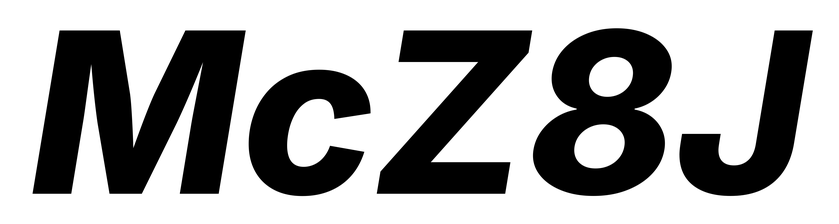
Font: Inter-Italic_ExtraBold_Italic